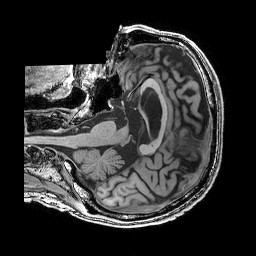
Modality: T1w
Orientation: axial
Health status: healthy
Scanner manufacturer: philips
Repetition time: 0.00758 s
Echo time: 0.00352 s